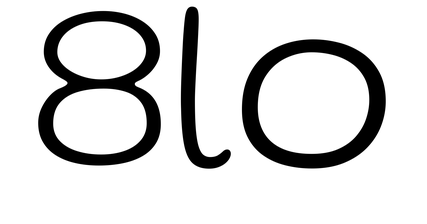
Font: Gluten_ExtraLight